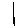
Label: line